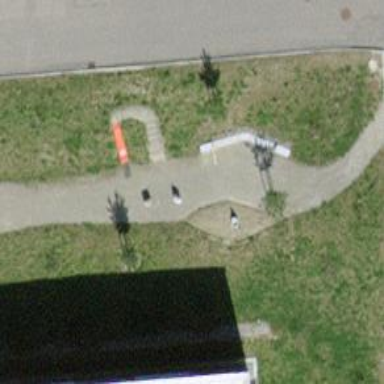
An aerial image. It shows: Compacted footway.